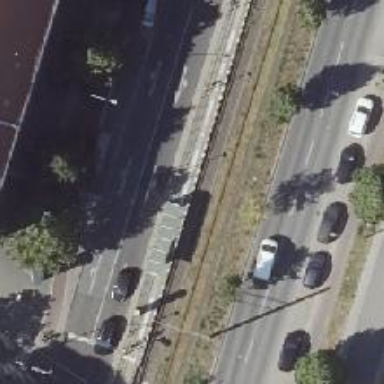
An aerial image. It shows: Tram stop position for public transport.